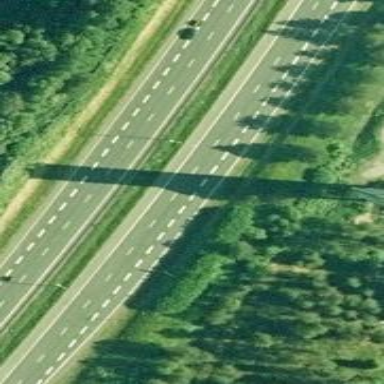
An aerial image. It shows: Motorway junction.